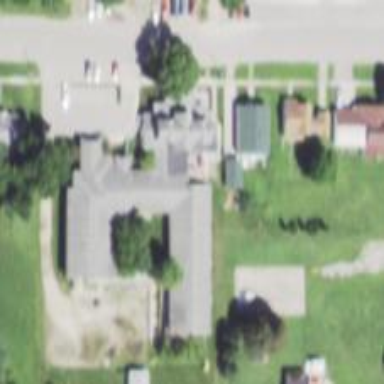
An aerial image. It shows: Nursing home.